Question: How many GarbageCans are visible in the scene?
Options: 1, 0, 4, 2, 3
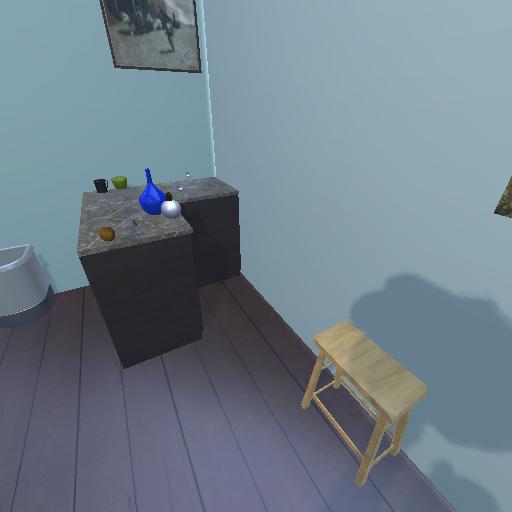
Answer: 1